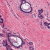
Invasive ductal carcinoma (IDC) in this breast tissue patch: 0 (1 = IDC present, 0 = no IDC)